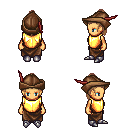
a pixel art fantasy rpg character, female body template, human, tanned skin, gold chest armor, robe skirt, light blonde long topknot hairstyle, leather cap, metal boots, four views (front, back, left, right), 2x2 character sprite sheet, small pixel art, hard edges, no anti-aliasing